Current action and preconditions to check: path_clear

Your task: For each precondition in the list above, predict whether it will hold at this action.

Consider the current scene as observed from the mobile robot's camera, and analyze the predicted future states of all dynamic agents (e.g., people, animals, vehicles, or any moving entities) within the NEXT SECOND.

IMPORTANT: Only answer "very likely" if you are absolutely certain—based on strong, clear evidence—that a dynamic agent will violate the precondition in the predicted future state. Do NOT answer "very likely" for unlikely, ambiguous, or low-probability risks.

Ask yourself for each precondition: Is there a high probability, with clear and convincing evidence, that the predicted future states of any dynamic agent will interfere with the predicted future state of the currently executing action within the NEXT SECOND, causing that precondition to fail?

Assess the risk level based on these predictions. Use "likely" or "very likely" if motions create a clear risk of interference.

Use "neutral" or "improbable" if agents are nearby but their predicted paths are clearly diverging or non-conflicting.

Failure Risk Categories: "very improbable", "improbable", "neutral", "likely", "very likely"

Answer Format: Output ONLY the probability_of_failure value from these categories: "very improbable", "improbable", "neutral", "likely", "very likely"

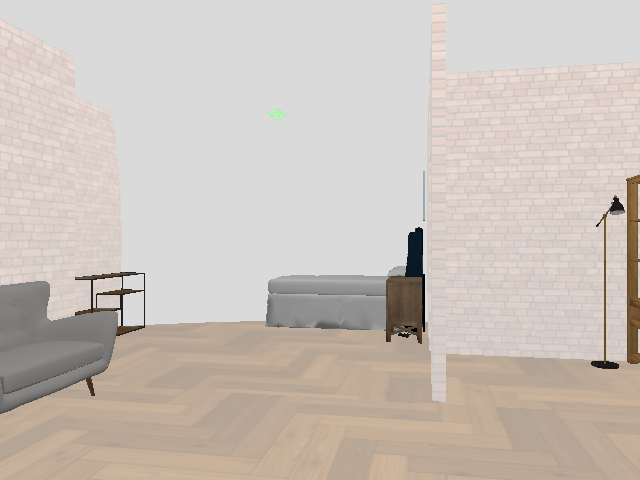

Answer: very improbable